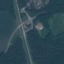
Land use / land cover: Highway